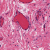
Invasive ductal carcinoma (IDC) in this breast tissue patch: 0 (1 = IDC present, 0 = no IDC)